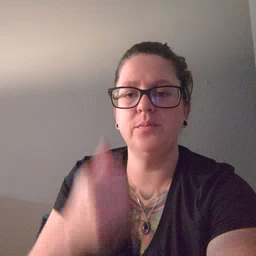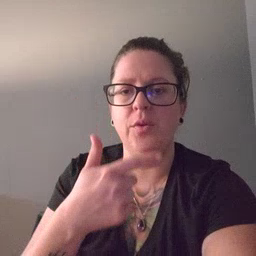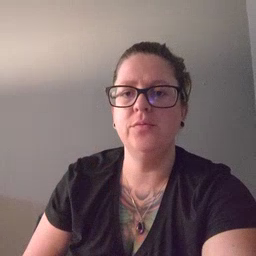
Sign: brother